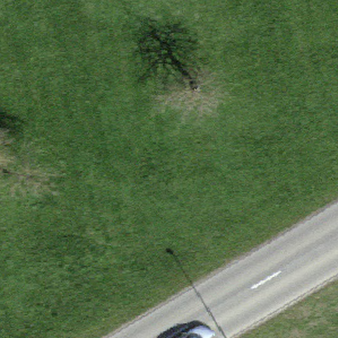
Label: other